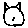
Label: cat